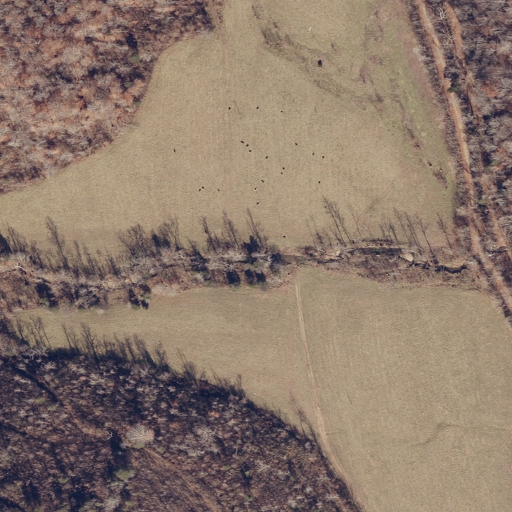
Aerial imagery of valley in Alabama named Racepath Hollow containing pasture, deciduous forest, shrub, evergreen forest, and grassland